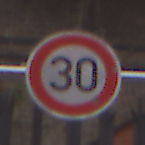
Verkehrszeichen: Geschwindigkeit30
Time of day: MorningAfternoon
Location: Outdoor (Urban)
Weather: Overcast
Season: NotSpecified
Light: Natural